Question: I building my first Windows Phone App, and i saw something really nice on one of the apps, i add a screenshoot of this:

The description is:
green - icons
blue - textbox
yellow - pages
And it is something like panorama , but here the icons(with the text) are in the top all the time, and, and press one of them the jump(with animation) to the chosen page, and of course if the user swipe on the page it move to the next page and the icons are get highlighted.
it's something like UITabBarController, and i want to know how i implement this control? it's some thing build in, if yes what is name? Or any good tutorial how to build it.
thanks!!
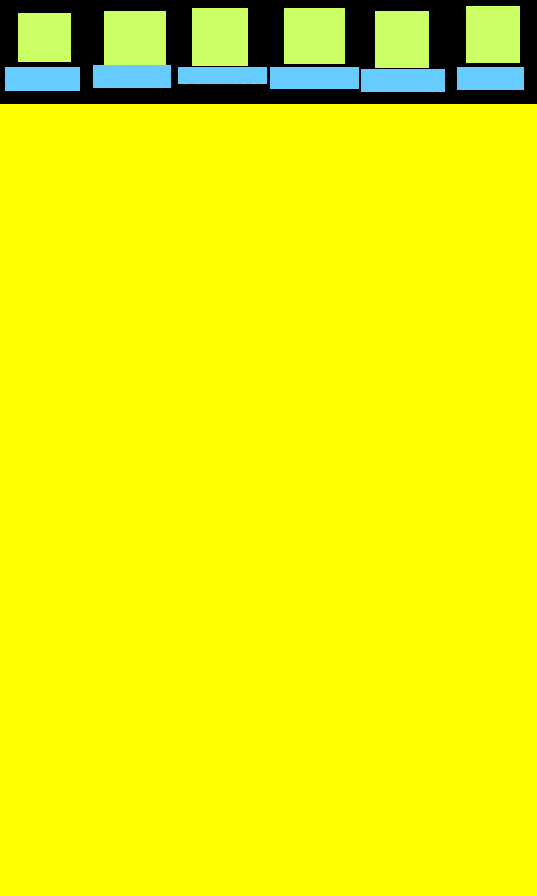
Answer: Looks like you need built-in control called <URL>
You can change Header template to put an icon in it:
'''
<controls:Pivot x:Name="pivot"
Title="{Binding Name}"
<controls:Pivot.HeaderTemplate>
<DataTemplate>
<StackPannel>
<Image Source="your icon path">
<TextBlock Text="{Binding}" />
</StackPannel>
</DataTemplate>
</controls:Pivot.HeaderTemplate>
'''